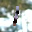
Label: 1